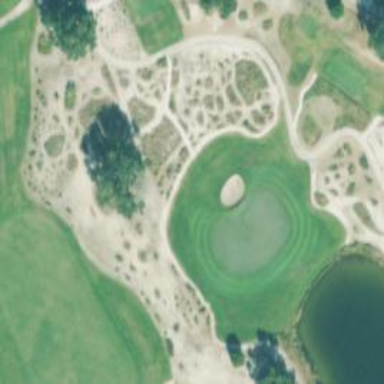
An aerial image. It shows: Scenic golf fairway.